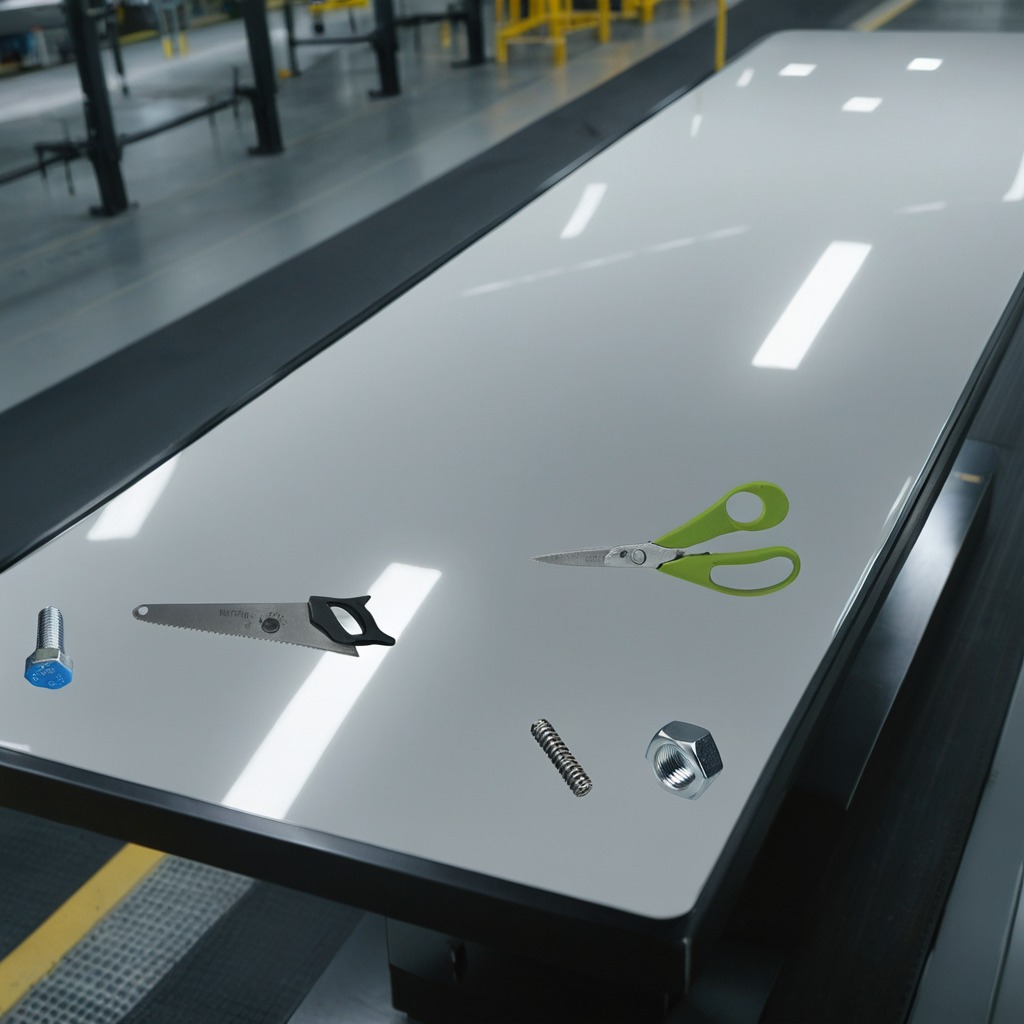
A metal machine screw, a coiled metal spring, a handheld metal saw, a metal nut, and a pair of scissors are lying on a high-gloss table in a ship maintenance bay industrial lighting.